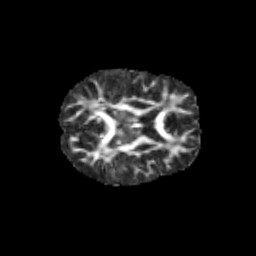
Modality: FA
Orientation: axial
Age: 10
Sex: female
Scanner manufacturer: siemens
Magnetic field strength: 3 T
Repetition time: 3.8 s
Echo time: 0.07 s